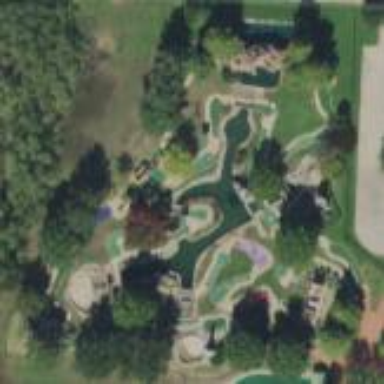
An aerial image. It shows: Miniature golf course.